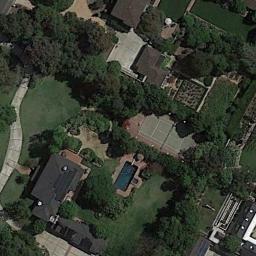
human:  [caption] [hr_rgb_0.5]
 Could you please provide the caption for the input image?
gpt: The tennis court is in the middle of a residential area, With trees nearby .

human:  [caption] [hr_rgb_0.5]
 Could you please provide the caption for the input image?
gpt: There are many different shapes and sizes of buildings next to the tennis courts .

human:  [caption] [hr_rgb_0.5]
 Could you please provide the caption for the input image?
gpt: The tennis court is on the grass next to some buildings and trees .

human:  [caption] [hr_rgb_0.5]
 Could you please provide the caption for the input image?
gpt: A row of trees is planted around the tennis court .

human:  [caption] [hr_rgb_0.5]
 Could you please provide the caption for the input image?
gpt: There are many green trees and some buildings around the tennis court .